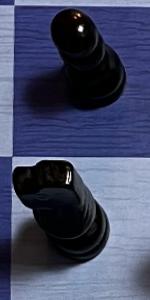
Label: Knight_Black